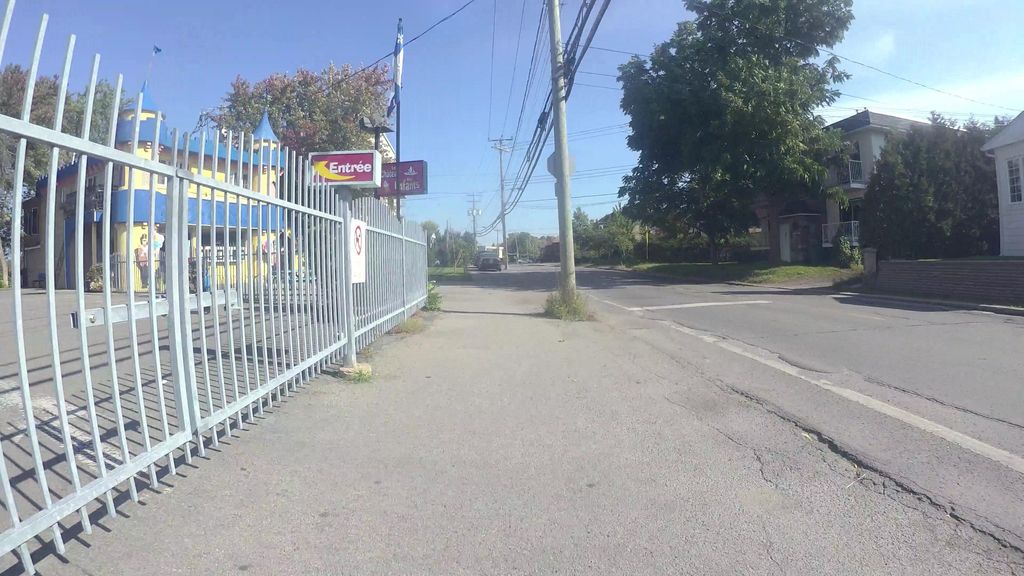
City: montreal